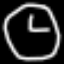
Label: clock